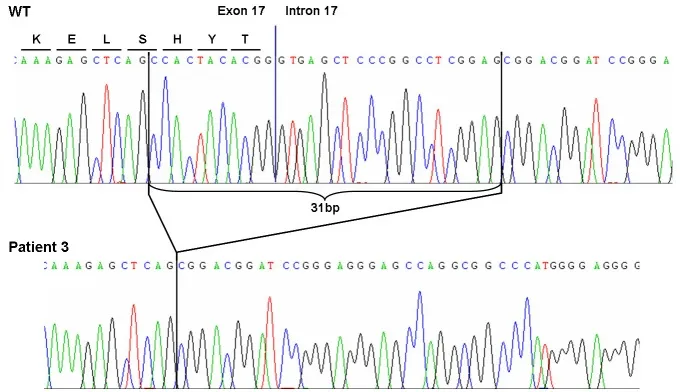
Sequencing chromatogram of the mutation c.2769_2779del11, 2779+1_+20del20 of the ROBO3 gene. The homozygous deletion of 31 bp of the ROBO3 gene in patient 3 includes the splice donor site of exon 17 and most probably leads to an altered splicing.
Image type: chart (chart)